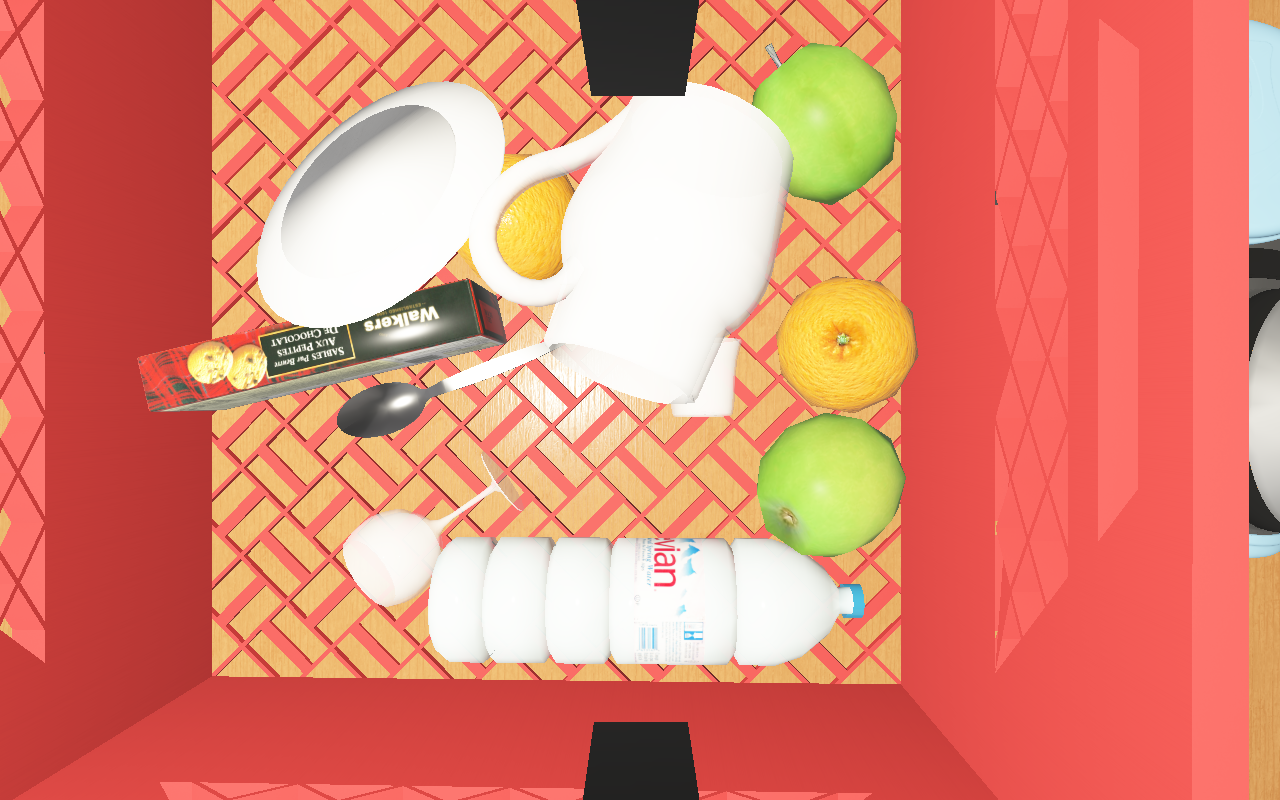
Objects in the scene:
carafe
apple
apple
orange
spoon
wineglass
cereal box
cereal box